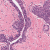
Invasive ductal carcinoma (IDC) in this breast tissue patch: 0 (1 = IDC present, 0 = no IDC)